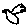
Label: bird